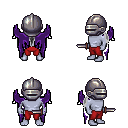
a pixel art fantasy rpg character, male body template, dark elf, purple skin, purple wings, red pants, gray ponytail hairstyle, metal helm, dagger, four views (front, back, left, right), 2x2 character sprite sheet, small pixel art, hard edges, no anti-aliasing